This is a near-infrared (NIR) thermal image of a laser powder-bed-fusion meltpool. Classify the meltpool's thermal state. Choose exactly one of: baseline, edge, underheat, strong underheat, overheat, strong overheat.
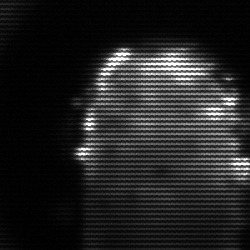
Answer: baseline